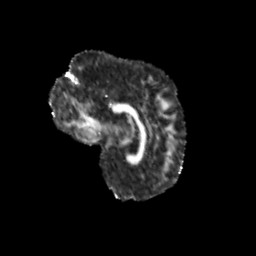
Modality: FA
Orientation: sagittal
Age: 9
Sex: female
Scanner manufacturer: siemens
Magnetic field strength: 3 T
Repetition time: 3.8 s
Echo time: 0.07 s